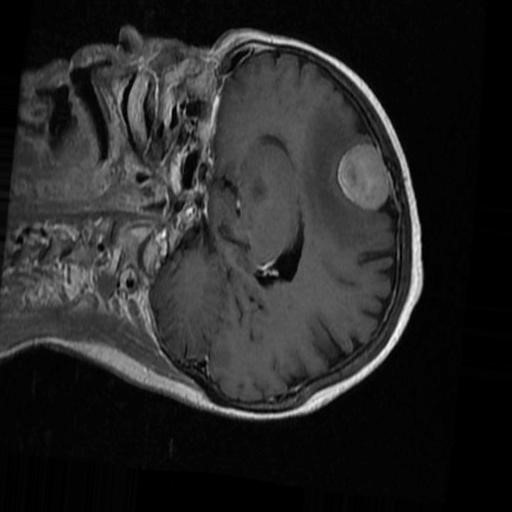
Label: brain_menin